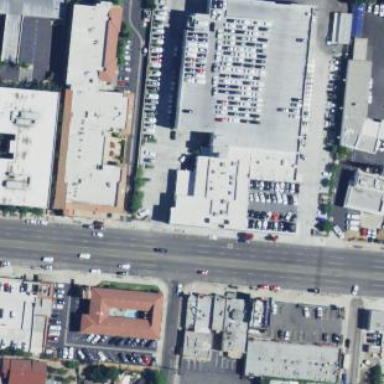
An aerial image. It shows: Building that houses car shop.